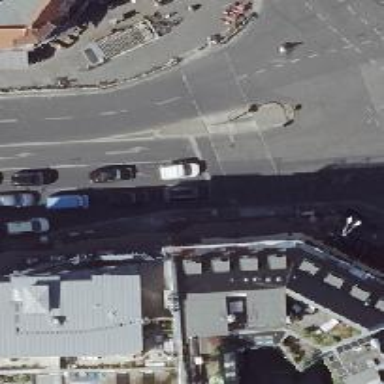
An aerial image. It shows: Footway located on traffic island.